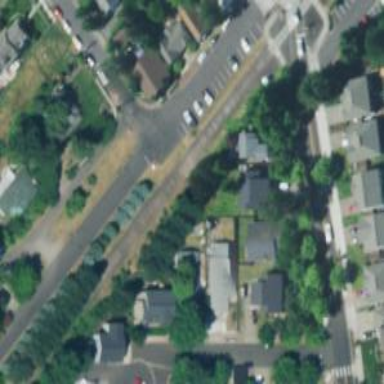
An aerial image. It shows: Residential road with sidewalk on the left side.